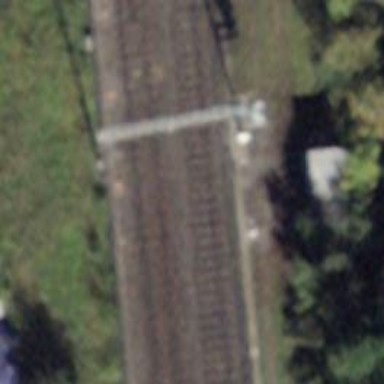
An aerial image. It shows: Railway switch with the turnout side on the left.